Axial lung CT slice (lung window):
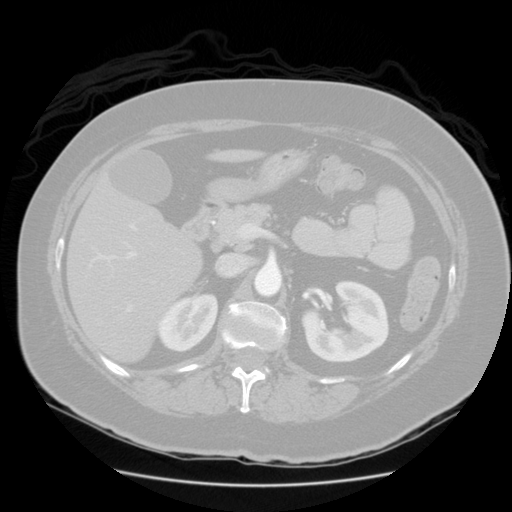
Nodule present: no